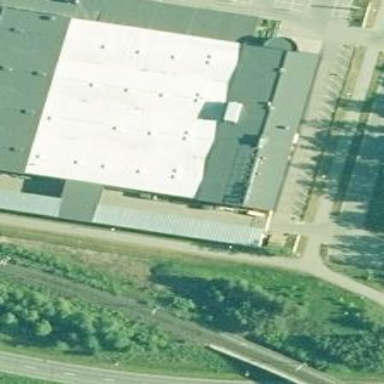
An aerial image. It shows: Commercial building that houses hardware shop.